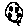
Label: smiley face